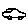
Label: car